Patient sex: M
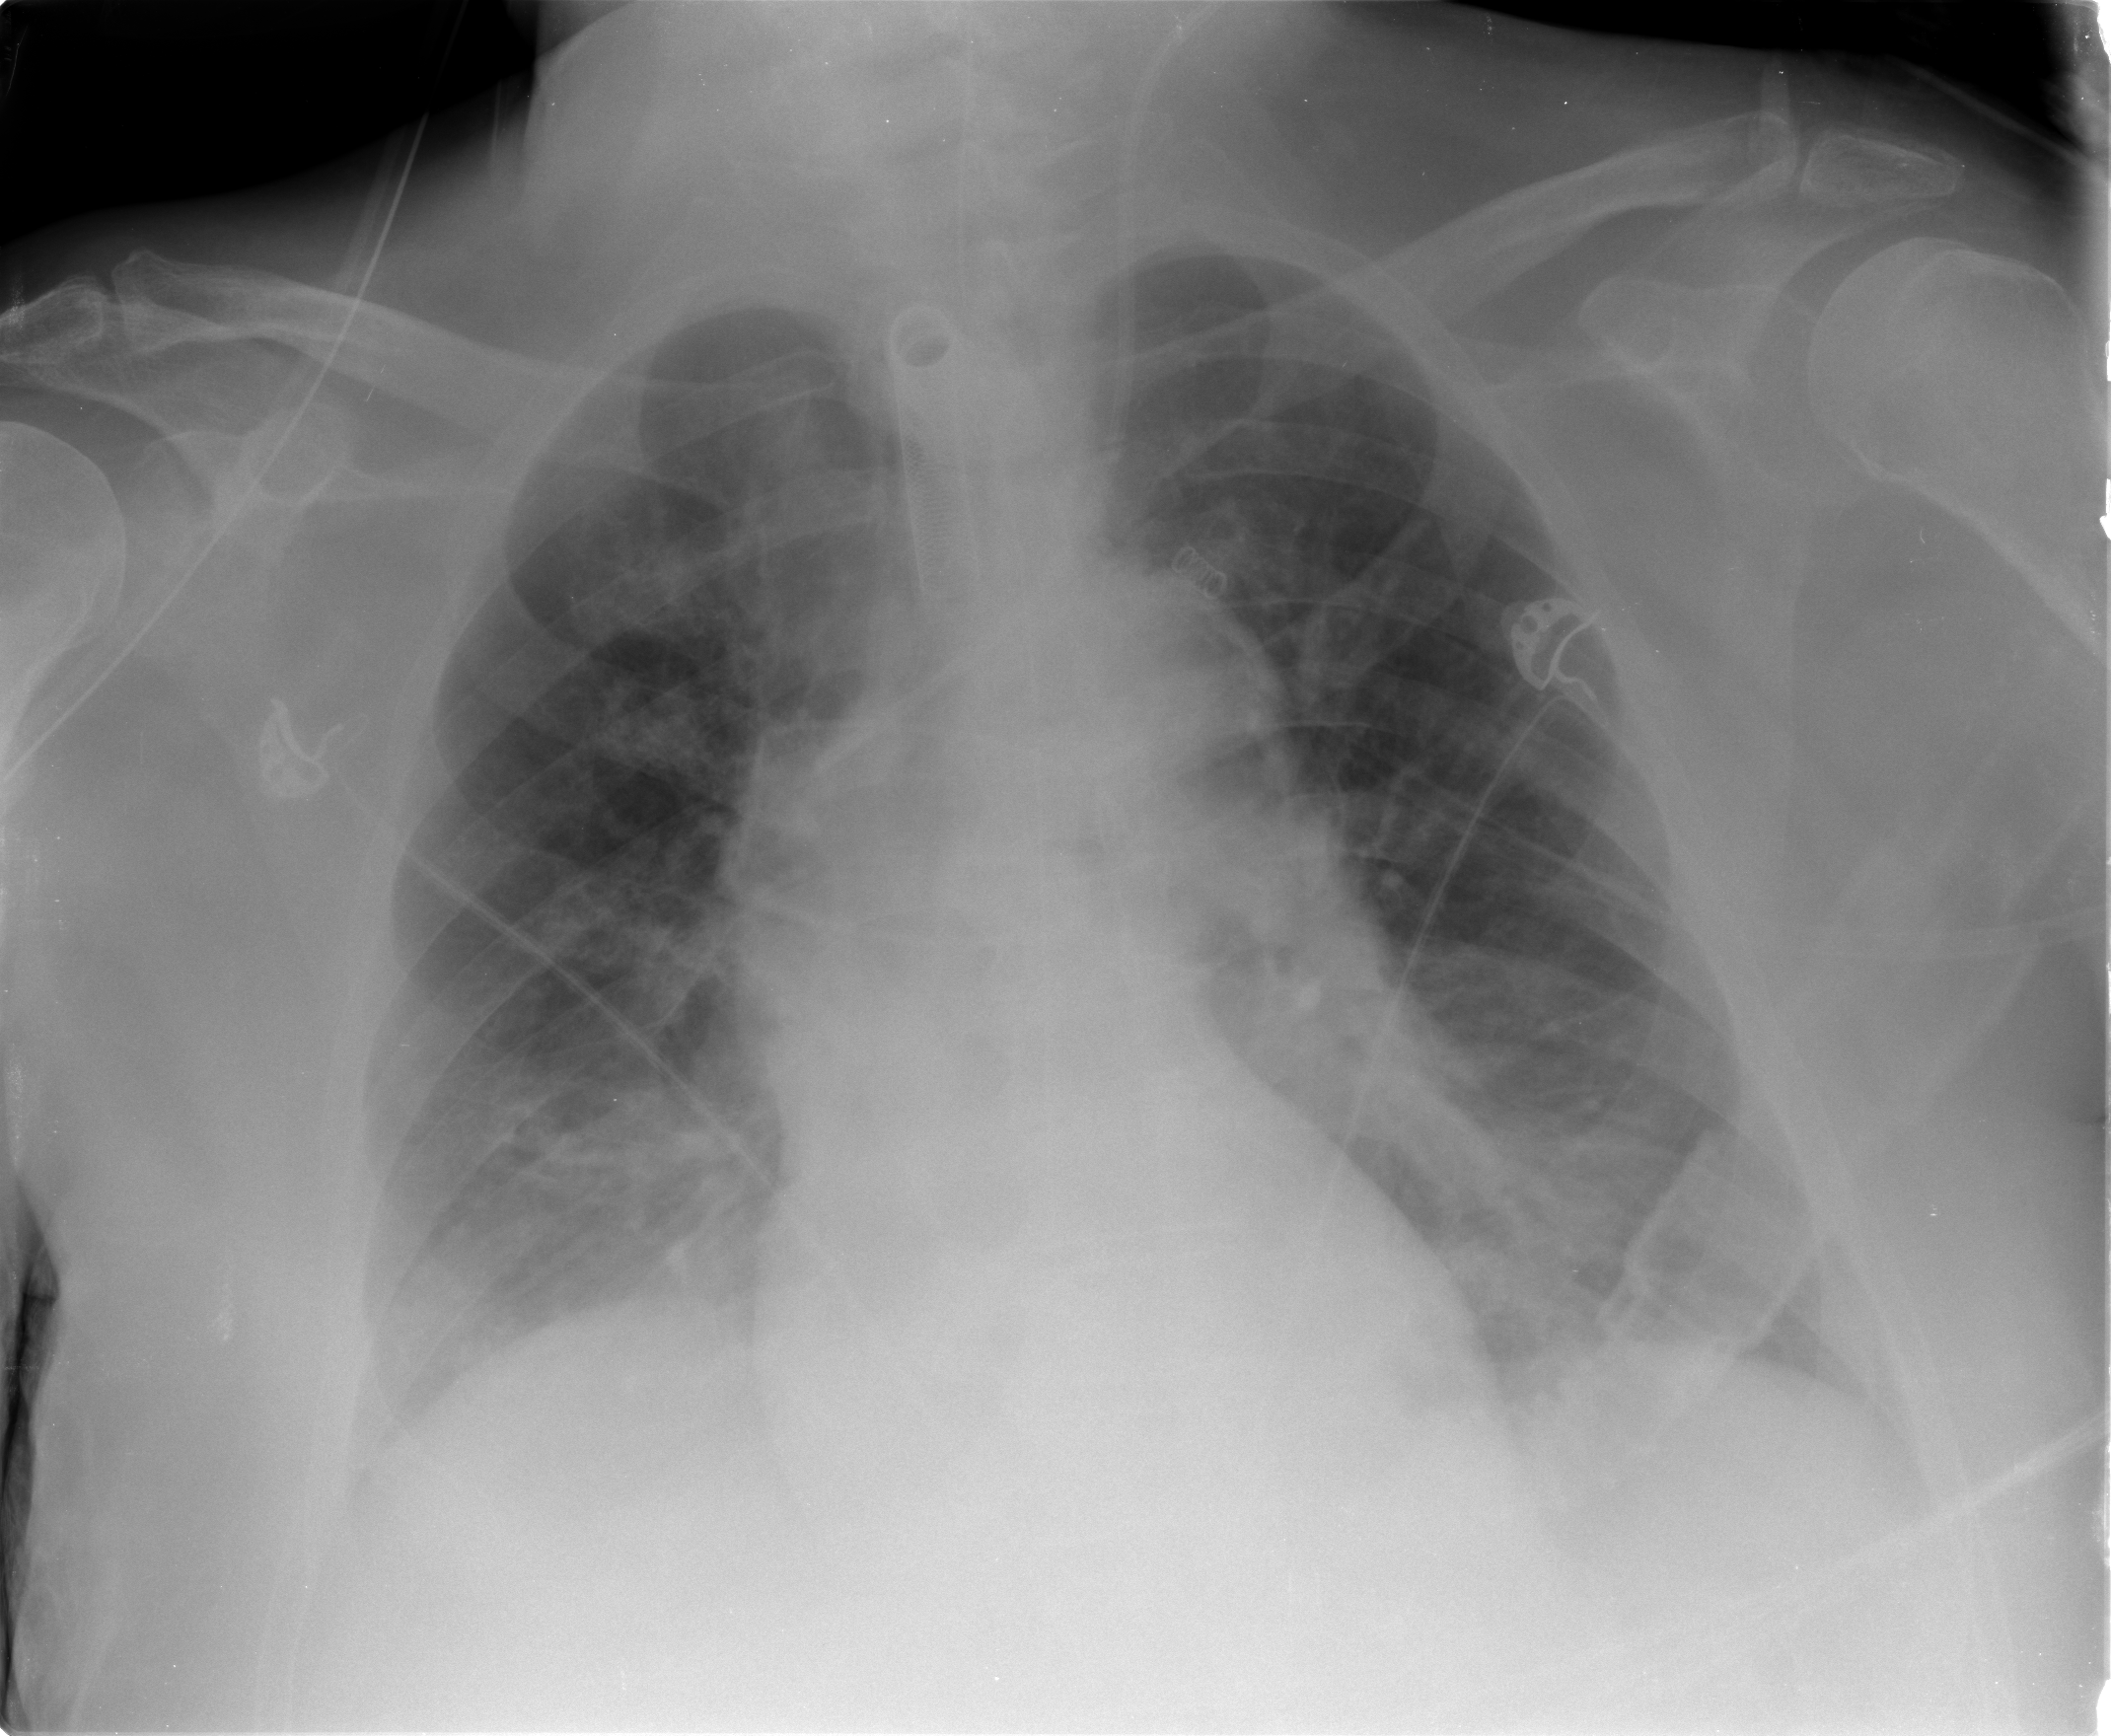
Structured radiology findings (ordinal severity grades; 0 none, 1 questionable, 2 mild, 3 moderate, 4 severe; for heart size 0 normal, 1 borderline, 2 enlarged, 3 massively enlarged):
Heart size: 0
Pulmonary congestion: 2
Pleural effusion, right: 0
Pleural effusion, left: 0
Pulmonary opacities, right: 1
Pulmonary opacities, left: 1
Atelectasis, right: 2
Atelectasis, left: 2